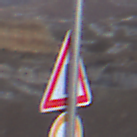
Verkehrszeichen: EinseitigVerengteFahrbahnLinks
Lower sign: UeberholverbotKraftfahrzeuge
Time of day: Dusk
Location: Outdoor (Nature)
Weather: Clear
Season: NotSpecified
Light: Natural